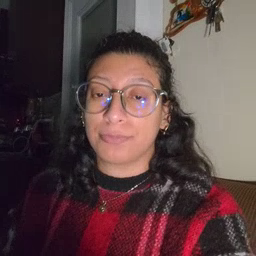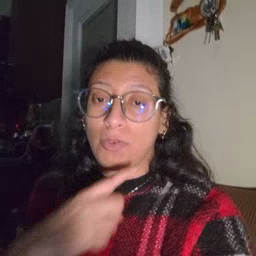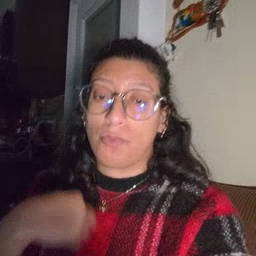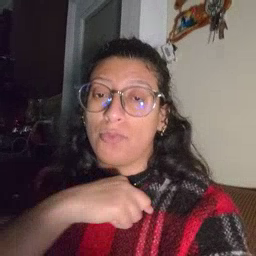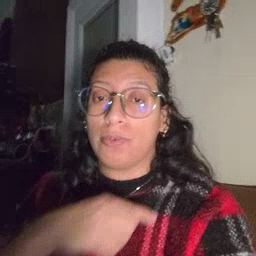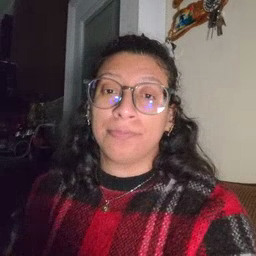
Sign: weus